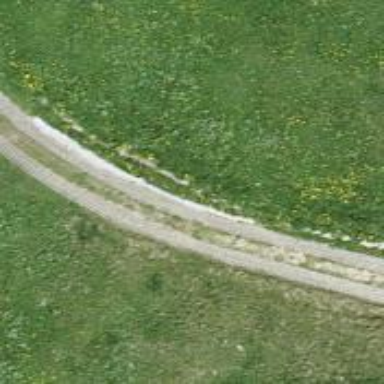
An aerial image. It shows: Track with Grade1 concrete lanes.